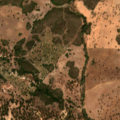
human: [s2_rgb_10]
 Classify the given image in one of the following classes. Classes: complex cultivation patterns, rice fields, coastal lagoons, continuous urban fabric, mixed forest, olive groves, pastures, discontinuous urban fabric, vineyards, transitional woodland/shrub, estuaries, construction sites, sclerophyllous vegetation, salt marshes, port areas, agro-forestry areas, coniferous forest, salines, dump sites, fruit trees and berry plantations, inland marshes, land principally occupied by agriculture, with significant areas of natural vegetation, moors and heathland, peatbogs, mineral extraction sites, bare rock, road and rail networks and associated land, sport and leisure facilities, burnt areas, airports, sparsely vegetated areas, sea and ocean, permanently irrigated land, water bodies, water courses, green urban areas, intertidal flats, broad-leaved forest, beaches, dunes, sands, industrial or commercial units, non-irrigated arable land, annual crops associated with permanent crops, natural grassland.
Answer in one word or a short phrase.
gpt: non-irrigated arable land, pastures, agro-forestry areas, broad-leaved forest, moors and heathland, transitional woodland/shrub